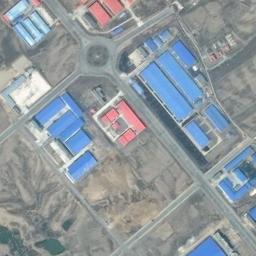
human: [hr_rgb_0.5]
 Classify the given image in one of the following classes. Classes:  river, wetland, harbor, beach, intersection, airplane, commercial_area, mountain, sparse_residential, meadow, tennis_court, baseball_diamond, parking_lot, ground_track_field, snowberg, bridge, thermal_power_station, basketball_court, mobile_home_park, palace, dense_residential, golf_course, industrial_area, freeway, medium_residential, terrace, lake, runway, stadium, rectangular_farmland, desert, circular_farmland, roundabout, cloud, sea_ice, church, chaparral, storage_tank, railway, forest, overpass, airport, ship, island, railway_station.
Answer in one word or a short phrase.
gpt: industrial_area